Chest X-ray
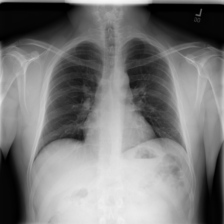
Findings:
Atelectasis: negative
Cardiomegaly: negative
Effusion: negative
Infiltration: negative
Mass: negative
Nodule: negative
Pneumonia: negative
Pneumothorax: negative
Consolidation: negative
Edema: negative
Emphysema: negative
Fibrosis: negative
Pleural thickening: negative
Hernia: negative